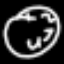
Label: clock